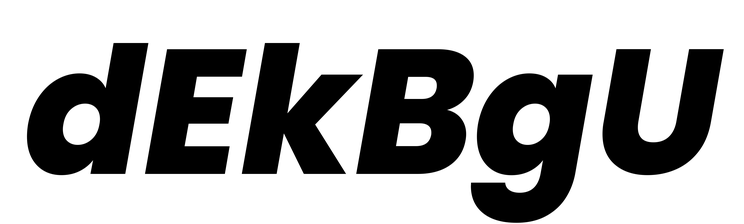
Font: Poppins-ExtraBoldItalic